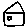
Label: house